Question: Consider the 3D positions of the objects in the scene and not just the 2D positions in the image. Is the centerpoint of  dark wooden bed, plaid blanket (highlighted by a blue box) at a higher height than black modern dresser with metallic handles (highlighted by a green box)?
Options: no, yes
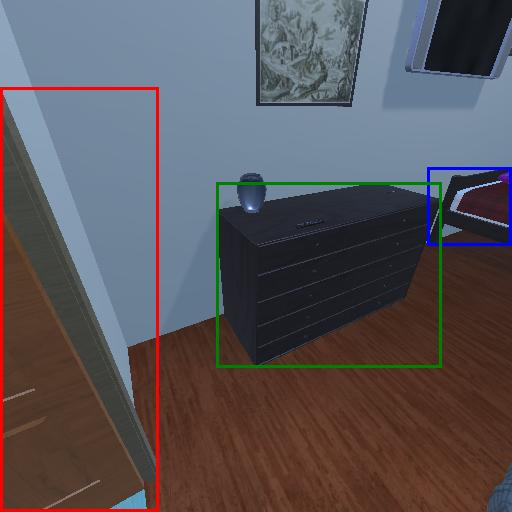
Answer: no